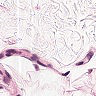
Metastatic tissue present: no